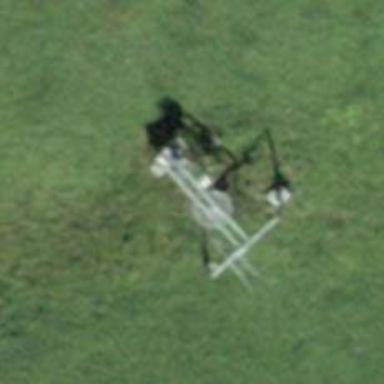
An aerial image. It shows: Pylon used for aerialway.